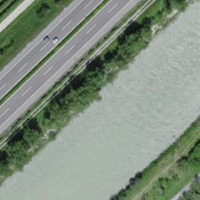
EUNIS habitat code: 57
Species observed at this site:
Jynx torquilla